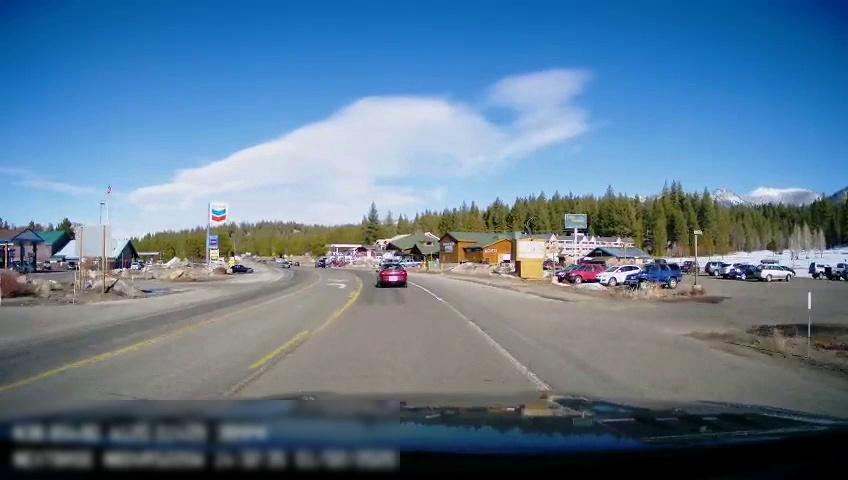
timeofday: Day
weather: Sunny
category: Drivable Space
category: Vehicles | Car
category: Vehicles | SUV
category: Vehicles | Car
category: Vehicles | Car
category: Vehicles | Car
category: Vehicles | Truck
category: Vehicles | SUV
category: Vehicles | SUV
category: Vehicles | SUV
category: Vehicles | SUV
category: Vehicles | SUV
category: Vehicles | SUV
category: Vehicles | SUV
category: Vehicles | SUV
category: Vehicles | SUV
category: Vehicles | SUV
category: Lanes | Current Lane
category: Lanes | Current Lane
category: Lanes | Opposite Lane